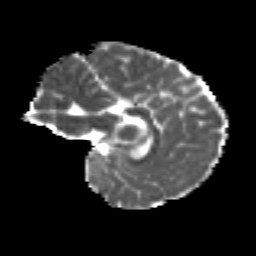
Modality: MD
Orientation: sagittal
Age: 12
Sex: female
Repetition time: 9.4 s
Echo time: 0.089 s